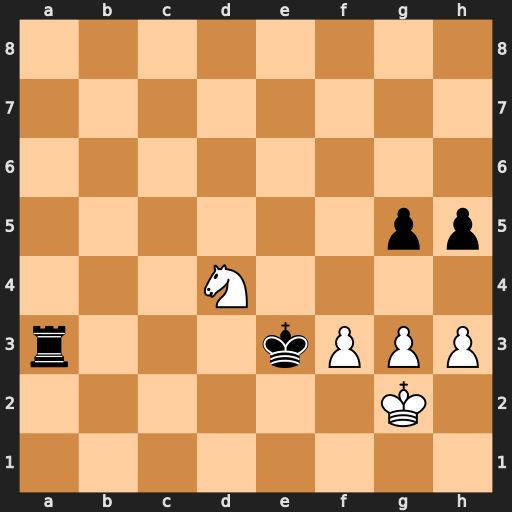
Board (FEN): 8/8/8/6pp/3N4/r3kPPP/6K1/8
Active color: w
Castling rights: -
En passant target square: -
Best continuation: Nc2+ Kd3 Nxa3